Interaction volume radius: 5 \u00c5
Interaction volume height: 10 \u00c5
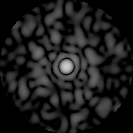
Disorder parameter: 0.8252